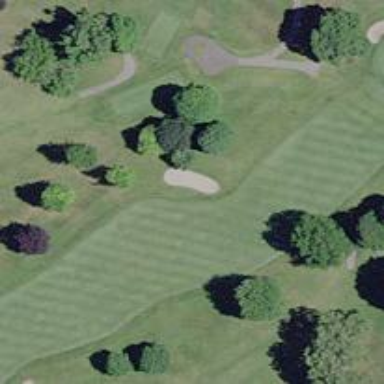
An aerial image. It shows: View of golf hole.